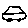
Label: car